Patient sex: M
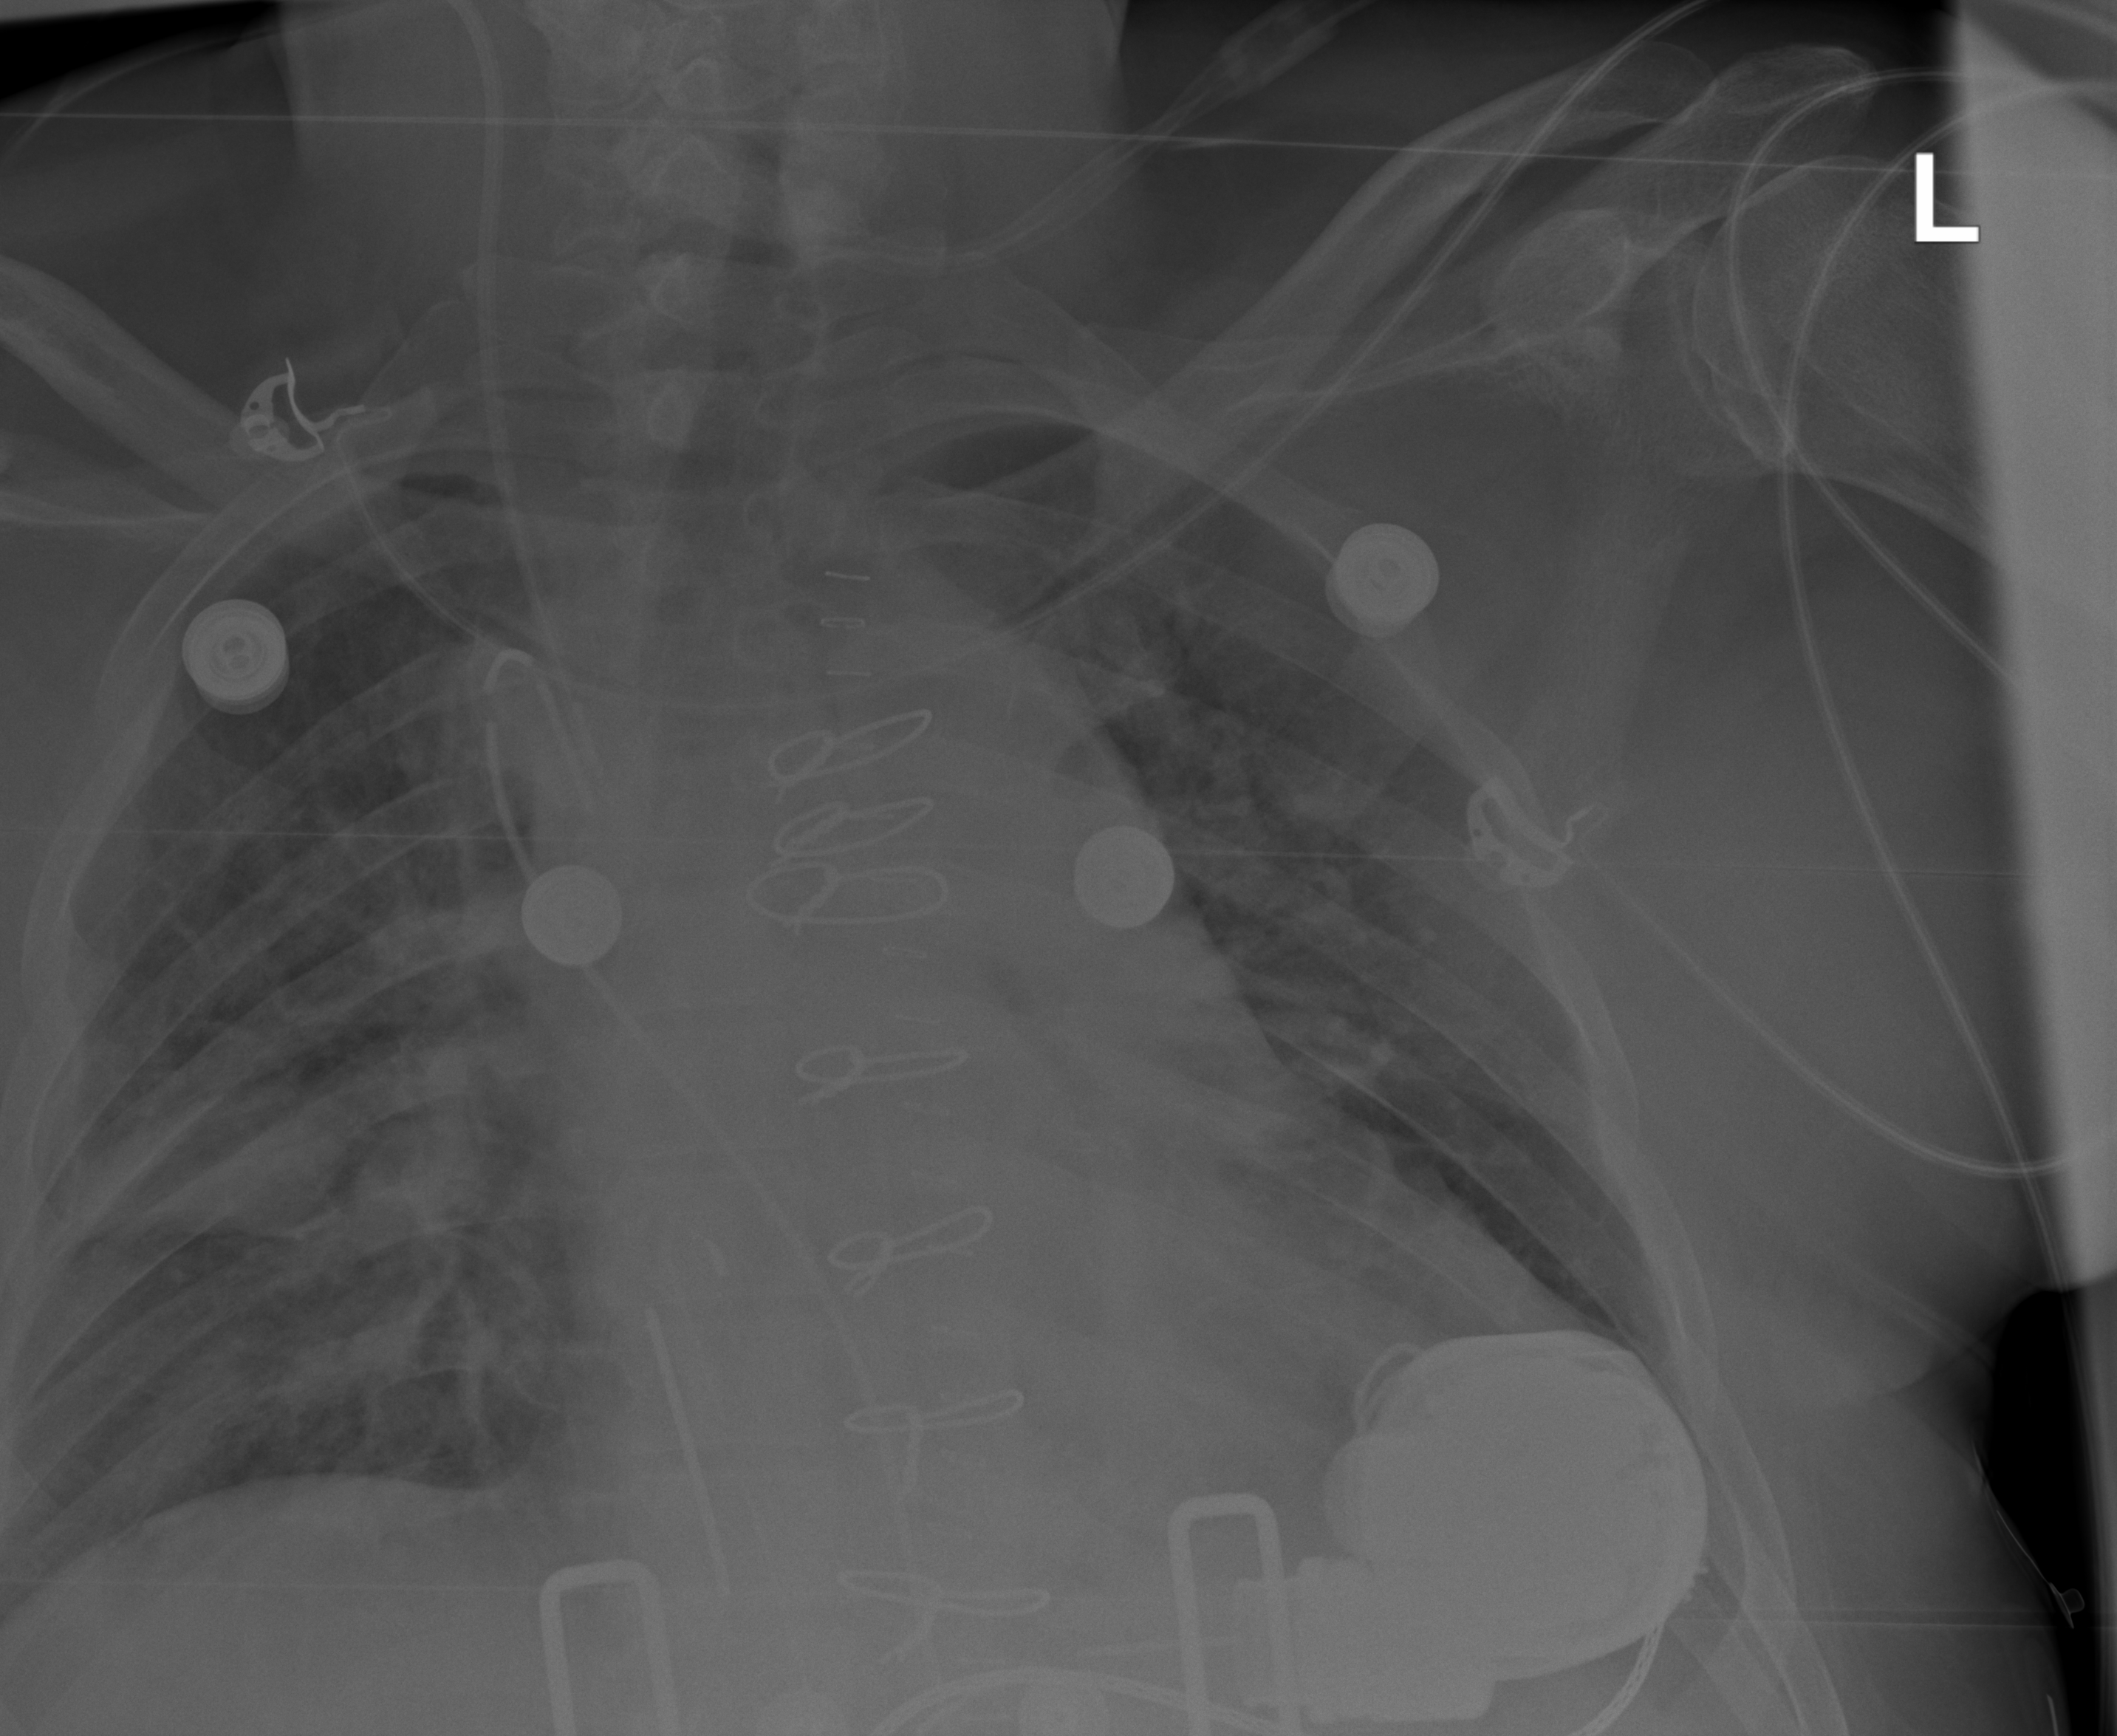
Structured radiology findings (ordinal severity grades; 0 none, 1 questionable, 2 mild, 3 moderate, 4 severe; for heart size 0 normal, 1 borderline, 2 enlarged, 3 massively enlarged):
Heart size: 1
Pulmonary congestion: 2
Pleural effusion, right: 2
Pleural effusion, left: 0
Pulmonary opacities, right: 2
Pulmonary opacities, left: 0
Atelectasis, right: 2
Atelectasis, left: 0